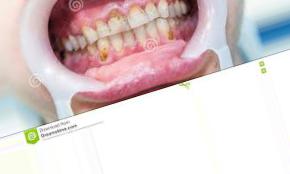
Condition: Tooth Discoloration